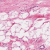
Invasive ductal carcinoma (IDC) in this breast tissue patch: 0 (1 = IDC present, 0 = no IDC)